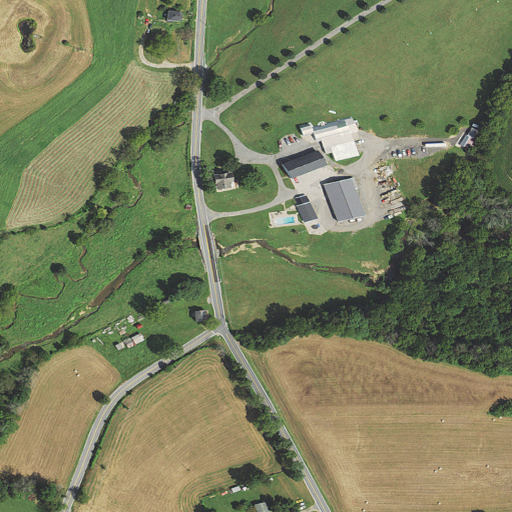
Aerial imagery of valley in Maryland named Middletown Valley containing pasture, open development, low intensity development, mixed forest, deciduous forest, high intensity development, and medium intensity development